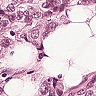
Metastatic tissue present: yes